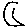
Label: moon